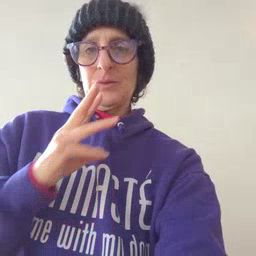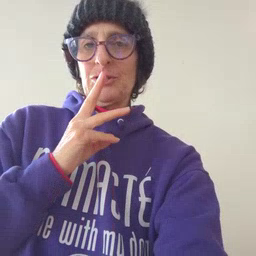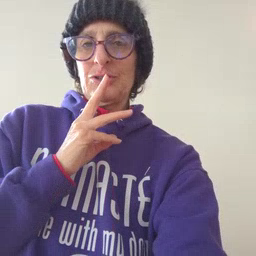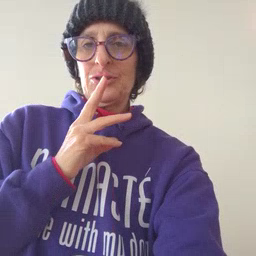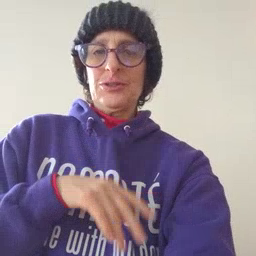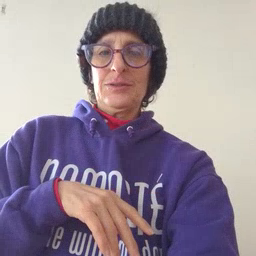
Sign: water